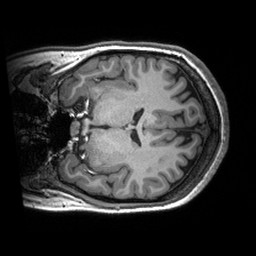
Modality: T1w
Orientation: coronal
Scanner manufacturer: siemens
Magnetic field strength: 3 T
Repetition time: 2.53 s
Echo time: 0.00288 s